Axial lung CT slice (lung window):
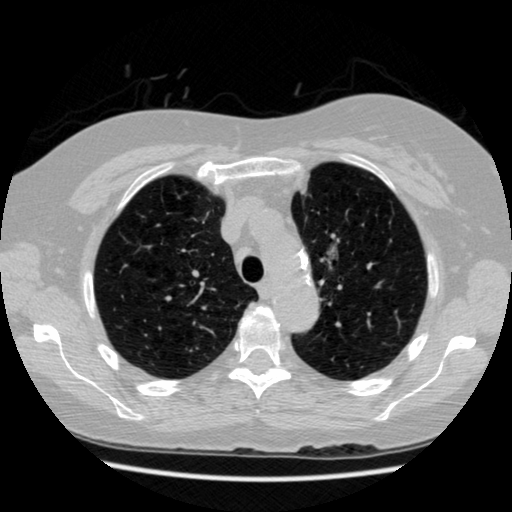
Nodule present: yes
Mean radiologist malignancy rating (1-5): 2